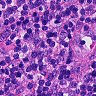
Metastatic tissue present: no